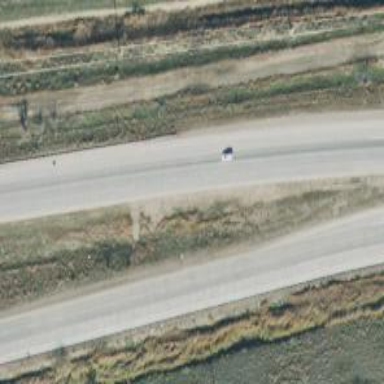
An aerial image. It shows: This image shows trunk highway that functions as expressway.